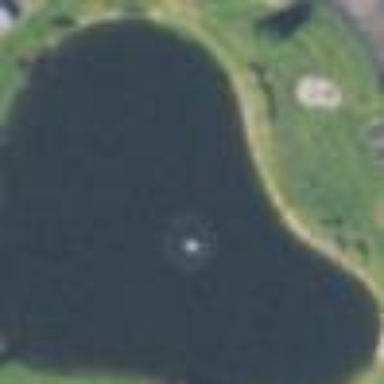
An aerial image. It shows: Pond located in basin area with natural surroundings of water.